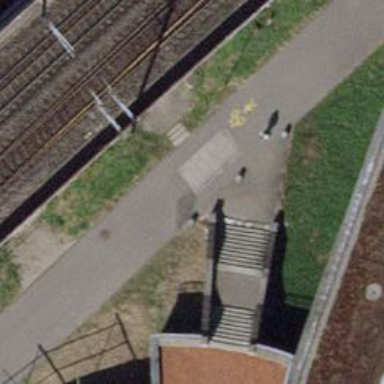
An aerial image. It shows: Bollard barrier.